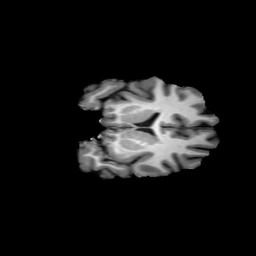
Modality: T1w
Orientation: coronal
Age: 25
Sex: female
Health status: ill